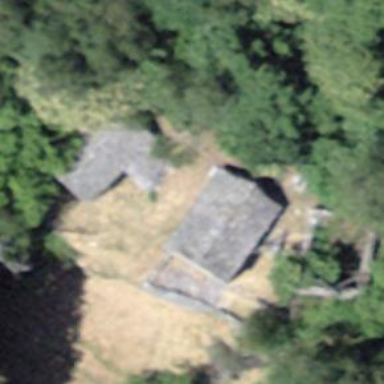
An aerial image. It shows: Cabin.